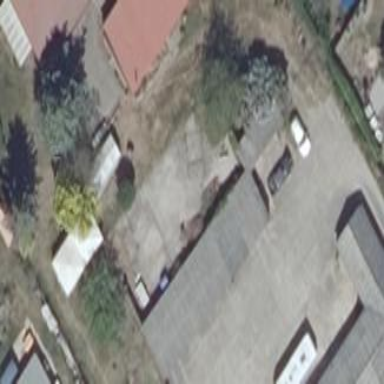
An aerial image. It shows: Group of garages.